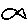
Label: fish